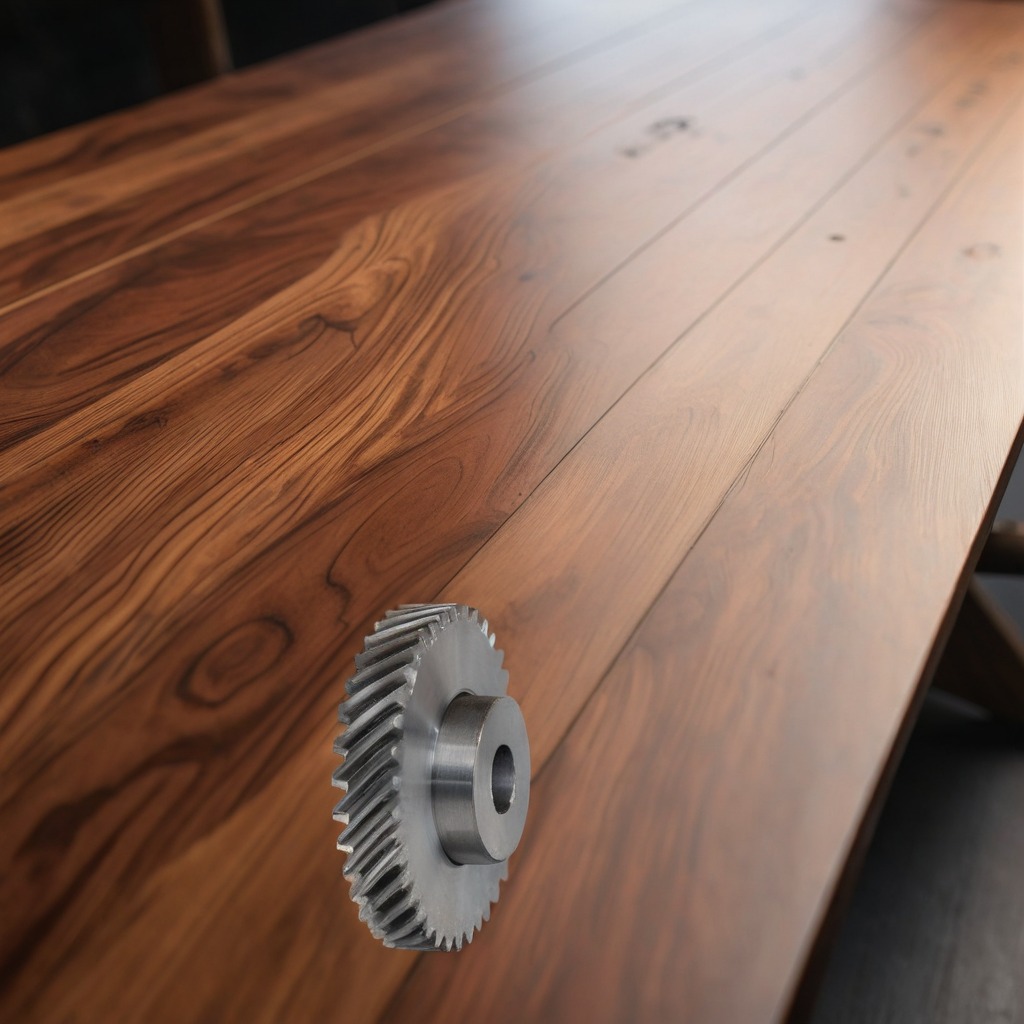
A steel gear with teeth is lying on the wooden table.